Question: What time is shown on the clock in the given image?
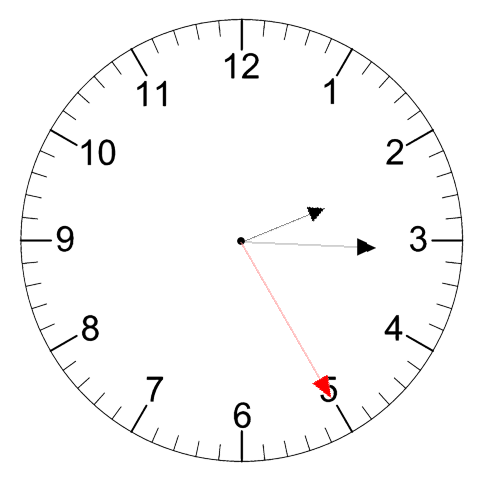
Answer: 02:15:25